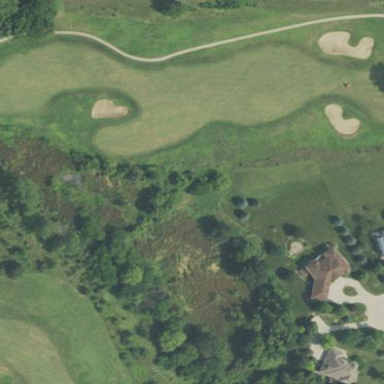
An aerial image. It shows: Rough grassy area used for golf.